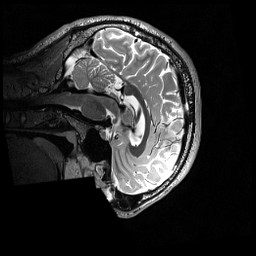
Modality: T2w
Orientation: sagittal
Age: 26
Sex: male
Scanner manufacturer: siemens
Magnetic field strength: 3 T
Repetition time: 3.2 s
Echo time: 0.571 s